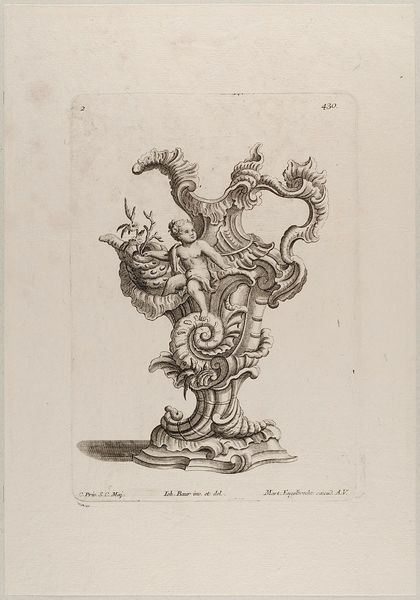
Titel: Eine Kanne aus Muschelwerk
Künstler: Martin Engelbrecht
Standort: Hamburg
Institution: Museum für Kunst und Gewerbe Hamburg
Schlagwörter: meer, kind, rokoko, engel, kanne, vase, grafik, graphik, fotografie, photographie, druckgraphik, druckgrafik, radierung, kunstgewerbe, kännchen, verschlungen, koralle, muschel, schnecke, putten, kupferstich, kunsthandwerk, amoretten, rocaille, style, reproduktionen, industriedesign, druckerzeugnisse, muschelwerk, gastropoda, ornamentstich, vorlageblätter, muschelvase